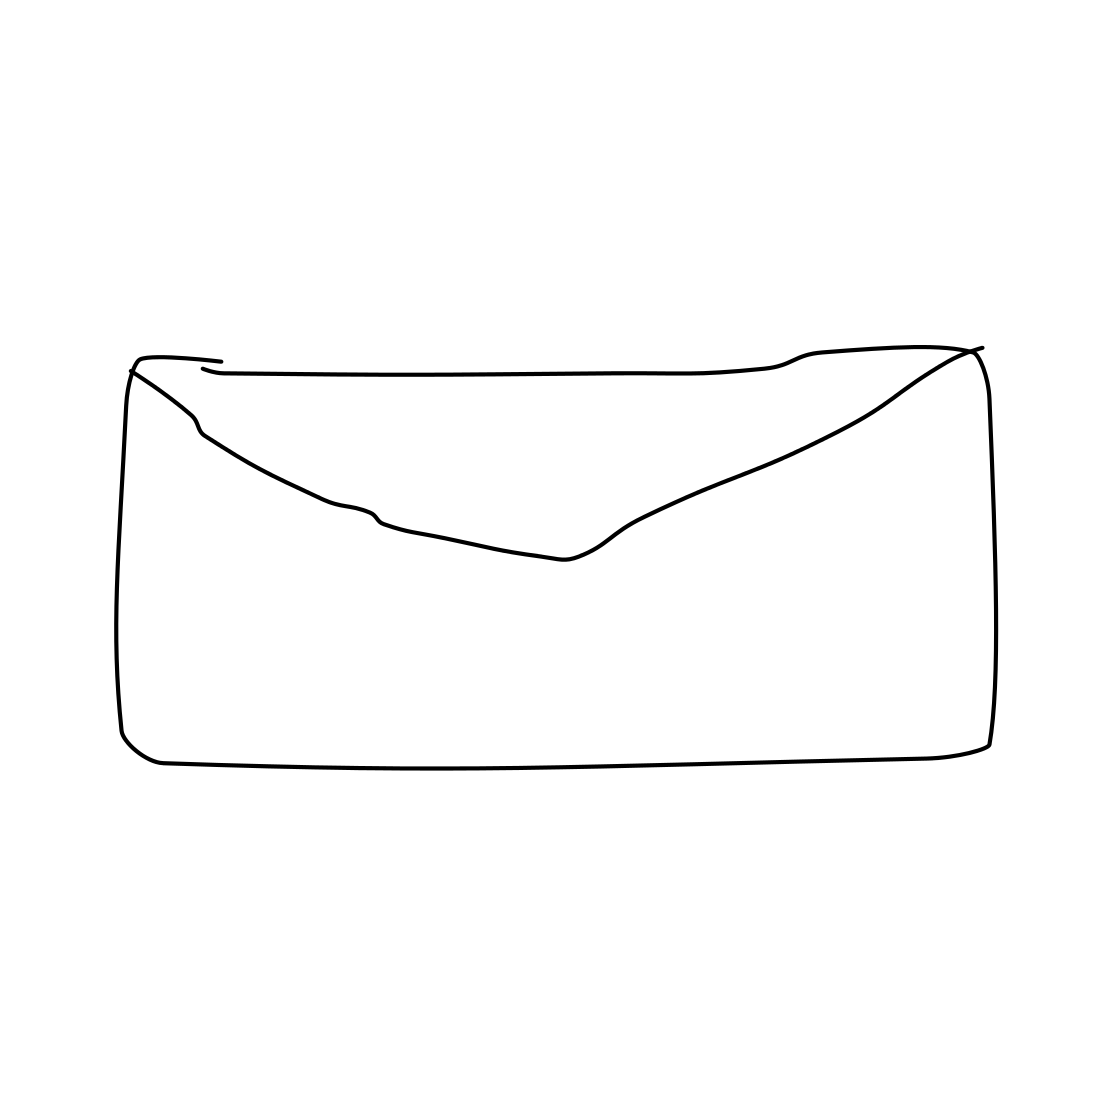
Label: envelope